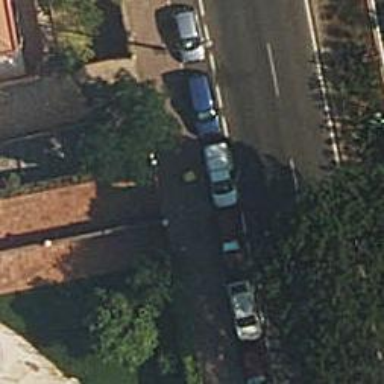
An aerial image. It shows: Gate.